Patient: sex M, age 58
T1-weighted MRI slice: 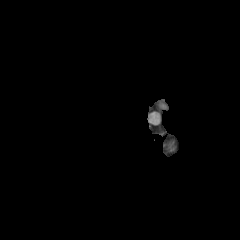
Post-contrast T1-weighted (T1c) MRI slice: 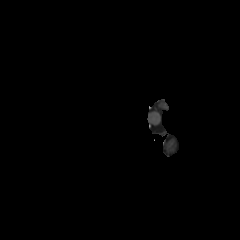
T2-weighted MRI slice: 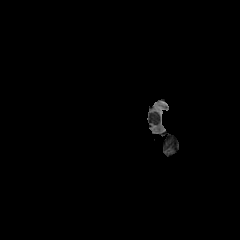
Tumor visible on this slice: no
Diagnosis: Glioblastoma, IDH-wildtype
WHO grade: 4